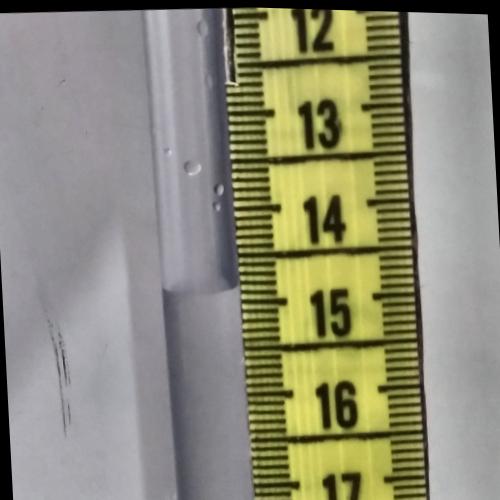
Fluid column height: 14.9 cm